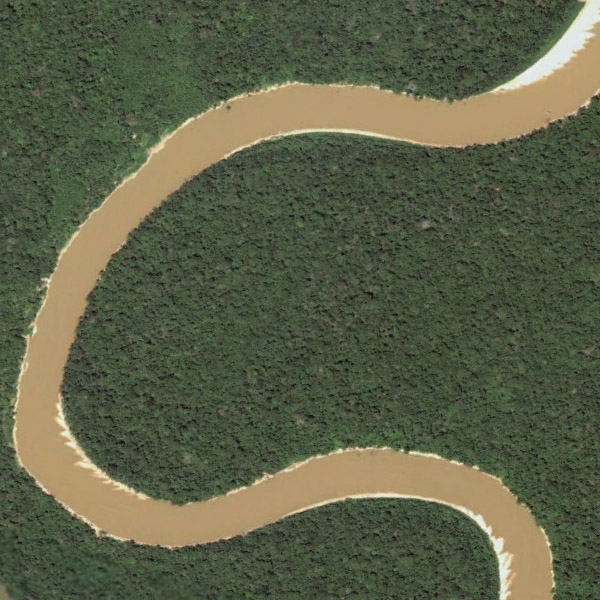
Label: River